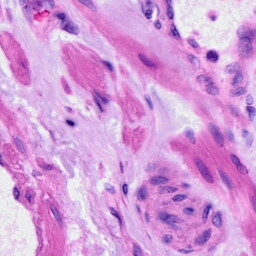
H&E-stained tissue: Ovarian